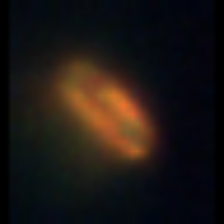
Taxon: Pennate
Group: Diatoms